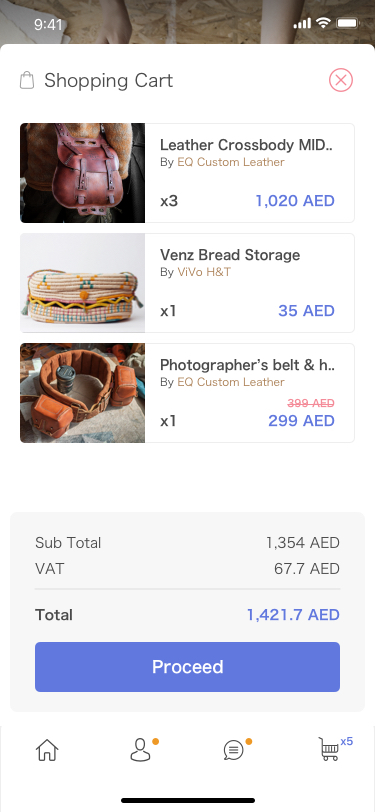
Text in this UI design:
1,421.7 AED
Total
67.7 AED
VAT
1,354 AED
Sub Total
Photographer’s belt & h..
x1
299 AED
399 AED
By EQ Custom Leather
Venz Bread Storage
x1
35 AED
By ViVo H&T
Leather Crossbody MID..
x3
1,020 AED
By EQ Custom Leather
Shopping Cart